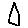
Label: house